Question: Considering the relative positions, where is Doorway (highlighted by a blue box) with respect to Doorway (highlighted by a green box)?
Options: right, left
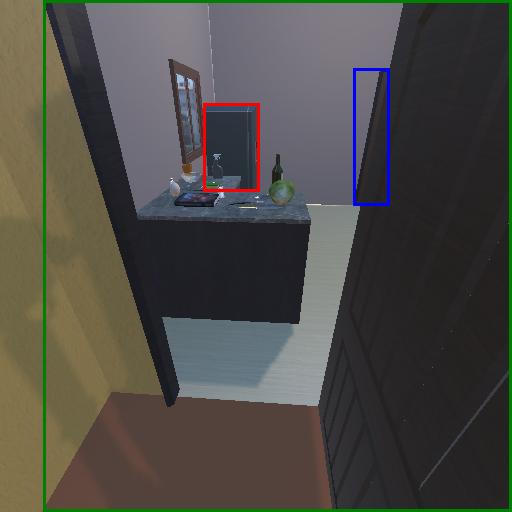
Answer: right